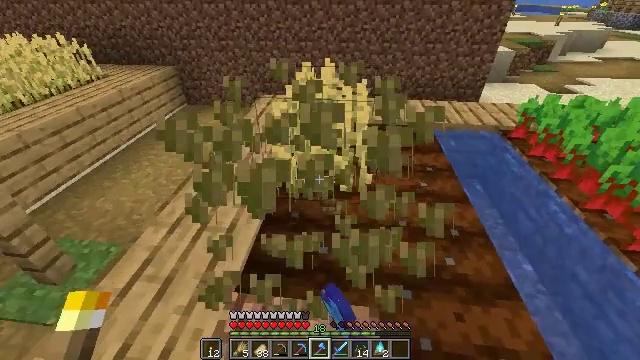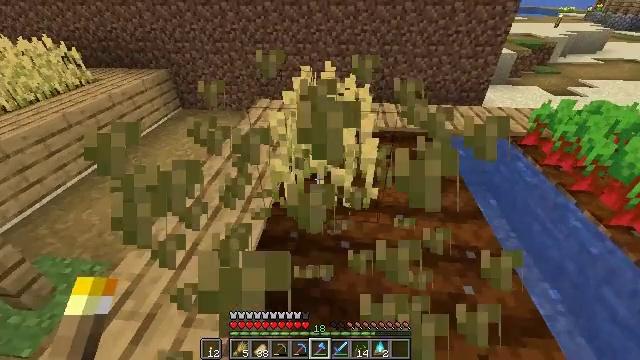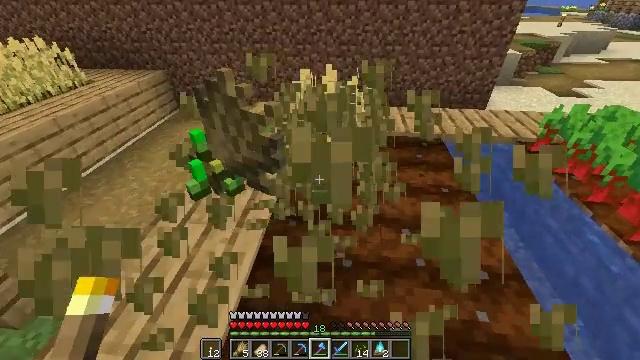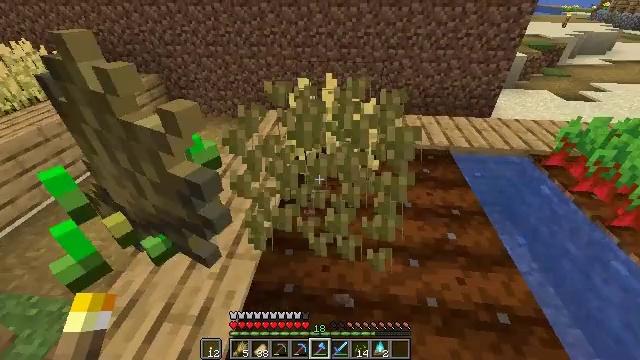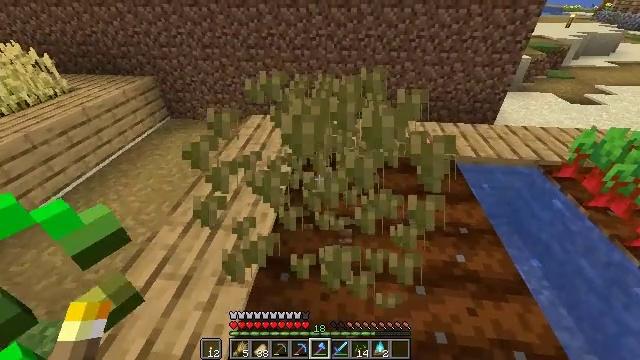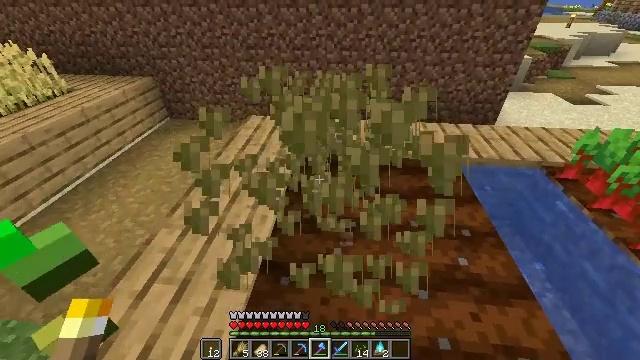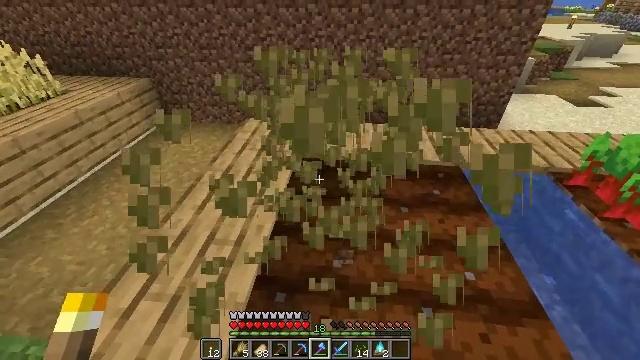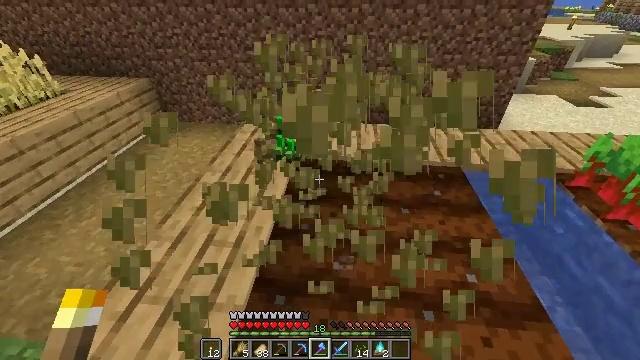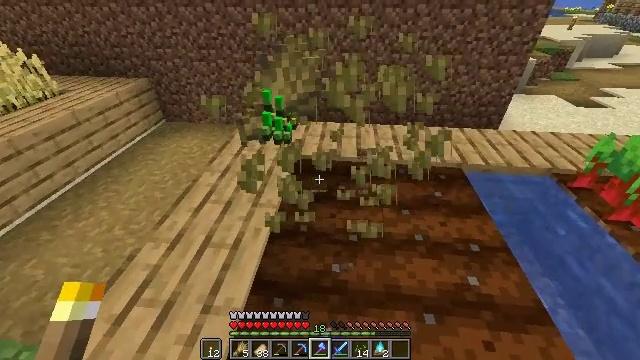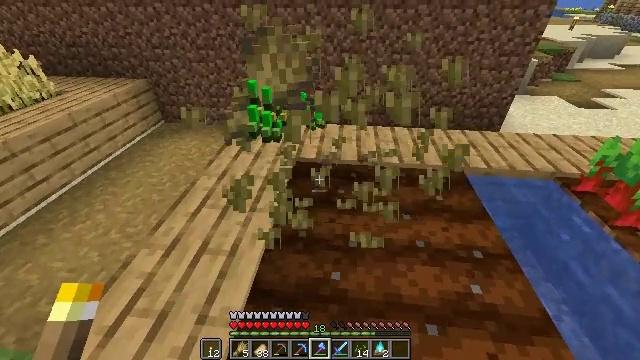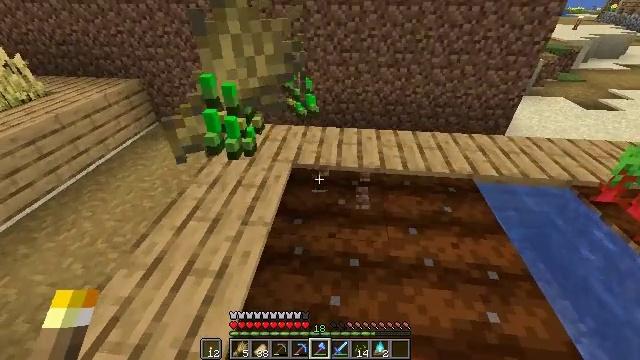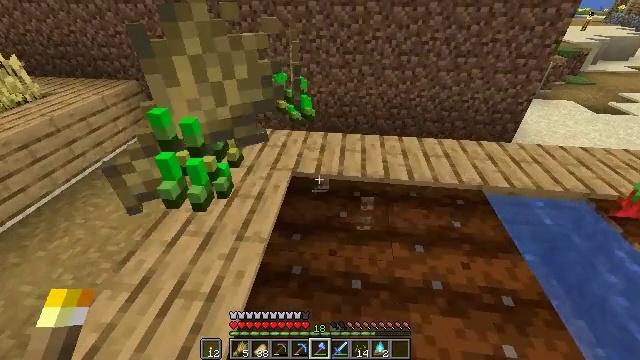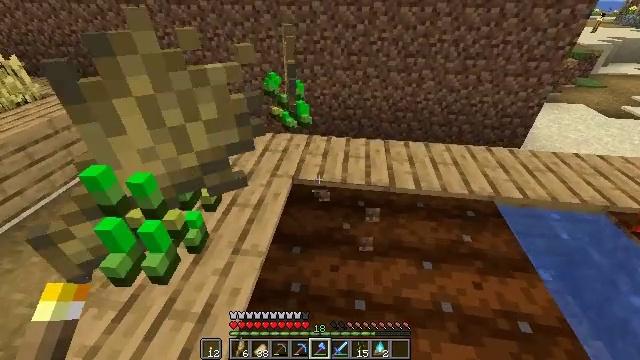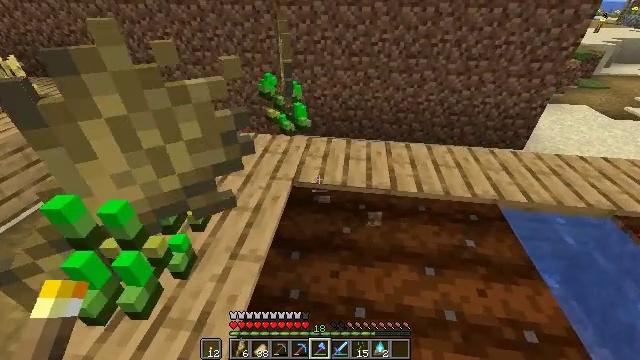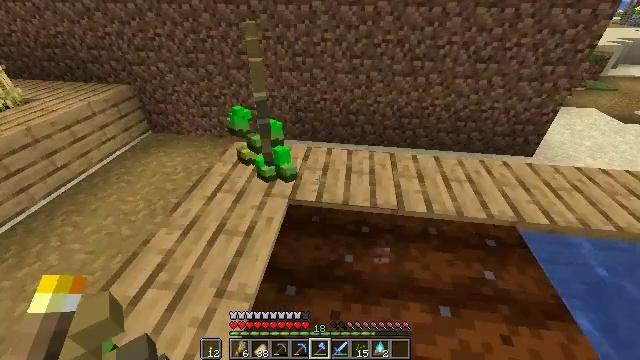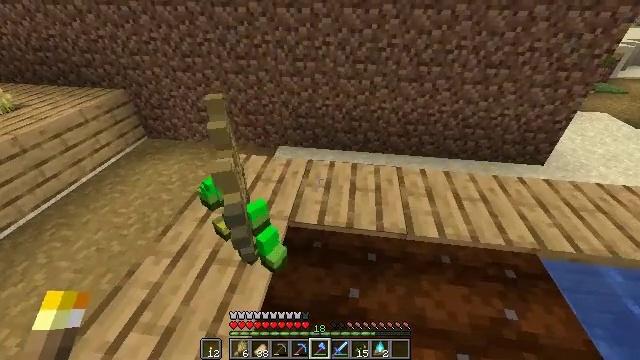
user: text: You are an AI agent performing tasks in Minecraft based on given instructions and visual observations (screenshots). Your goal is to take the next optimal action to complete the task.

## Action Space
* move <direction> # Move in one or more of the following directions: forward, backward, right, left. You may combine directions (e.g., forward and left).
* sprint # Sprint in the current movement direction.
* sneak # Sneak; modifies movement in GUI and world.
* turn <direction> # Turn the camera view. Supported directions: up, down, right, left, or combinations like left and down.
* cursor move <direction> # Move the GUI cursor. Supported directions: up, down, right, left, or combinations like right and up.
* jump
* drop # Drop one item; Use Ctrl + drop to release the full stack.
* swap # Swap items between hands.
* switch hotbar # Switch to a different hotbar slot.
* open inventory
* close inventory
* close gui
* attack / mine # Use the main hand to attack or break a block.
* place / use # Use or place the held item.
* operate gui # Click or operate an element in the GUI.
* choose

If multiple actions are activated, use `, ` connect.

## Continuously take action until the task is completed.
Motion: motion action
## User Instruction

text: Gather wheat by left-clicking on it.
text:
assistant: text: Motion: move forward
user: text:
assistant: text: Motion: move forward, attack / mine
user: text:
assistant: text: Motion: move forward, attack / mine
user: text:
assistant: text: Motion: move forward, attack / mine
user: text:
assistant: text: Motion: attack / mine
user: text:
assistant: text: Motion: no_op
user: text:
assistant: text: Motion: attack / mine
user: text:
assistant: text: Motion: attack / mine
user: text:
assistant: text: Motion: move forward, attack / mine
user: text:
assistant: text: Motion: move forward
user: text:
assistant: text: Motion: move forward
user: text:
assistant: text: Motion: move forward
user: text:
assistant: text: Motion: move forward
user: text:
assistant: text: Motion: move forward
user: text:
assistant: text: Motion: move forward, sprint
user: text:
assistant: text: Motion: move forward, sprint, turn left
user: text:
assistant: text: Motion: move forward, sprint, turn left and up
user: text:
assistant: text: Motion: move forward, sprint, turn left
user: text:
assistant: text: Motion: move forward, sprint, turn left
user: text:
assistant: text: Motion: move forward, turn left
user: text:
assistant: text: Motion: move forward, sprint, turn left
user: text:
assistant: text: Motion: move forward, sprint, turn left
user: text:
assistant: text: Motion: move forward, sprint, turn left
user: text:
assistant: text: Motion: move forward, sprint, turn left
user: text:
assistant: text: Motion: move forward
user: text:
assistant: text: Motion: move forward, sprint
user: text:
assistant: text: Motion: move forward, sprint
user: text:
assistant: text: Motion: move forward, sprint
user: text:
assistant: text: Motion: move forward, sprint
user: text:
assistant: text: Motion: move forward, sprint